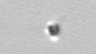
Label: nanoplankton_mix